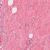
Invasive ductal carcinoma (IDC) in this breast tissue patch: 0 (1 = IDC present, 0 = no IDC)